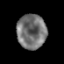
Tissue: prostate
Cell type: Myeloid cells
Senescence score: 0.3131
Nuclear area (px): 992
Mean DAPI intensity: 114.83